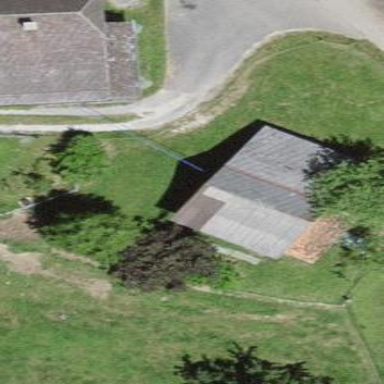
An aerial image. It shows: Rural barn.